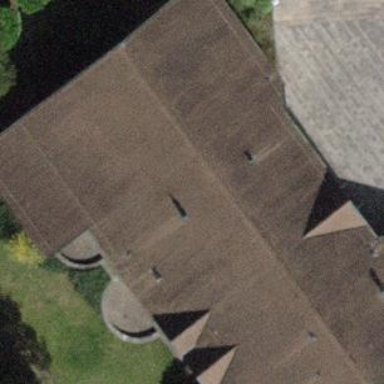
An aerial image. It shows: Parish hall serving as community center in building.